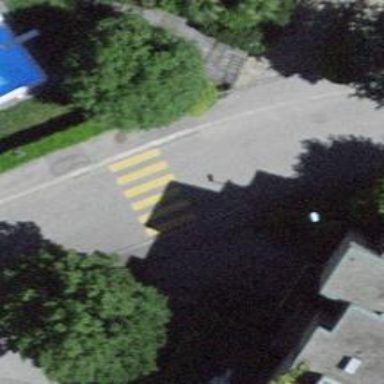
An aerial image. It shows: Uncontrolled road crossing with markings.